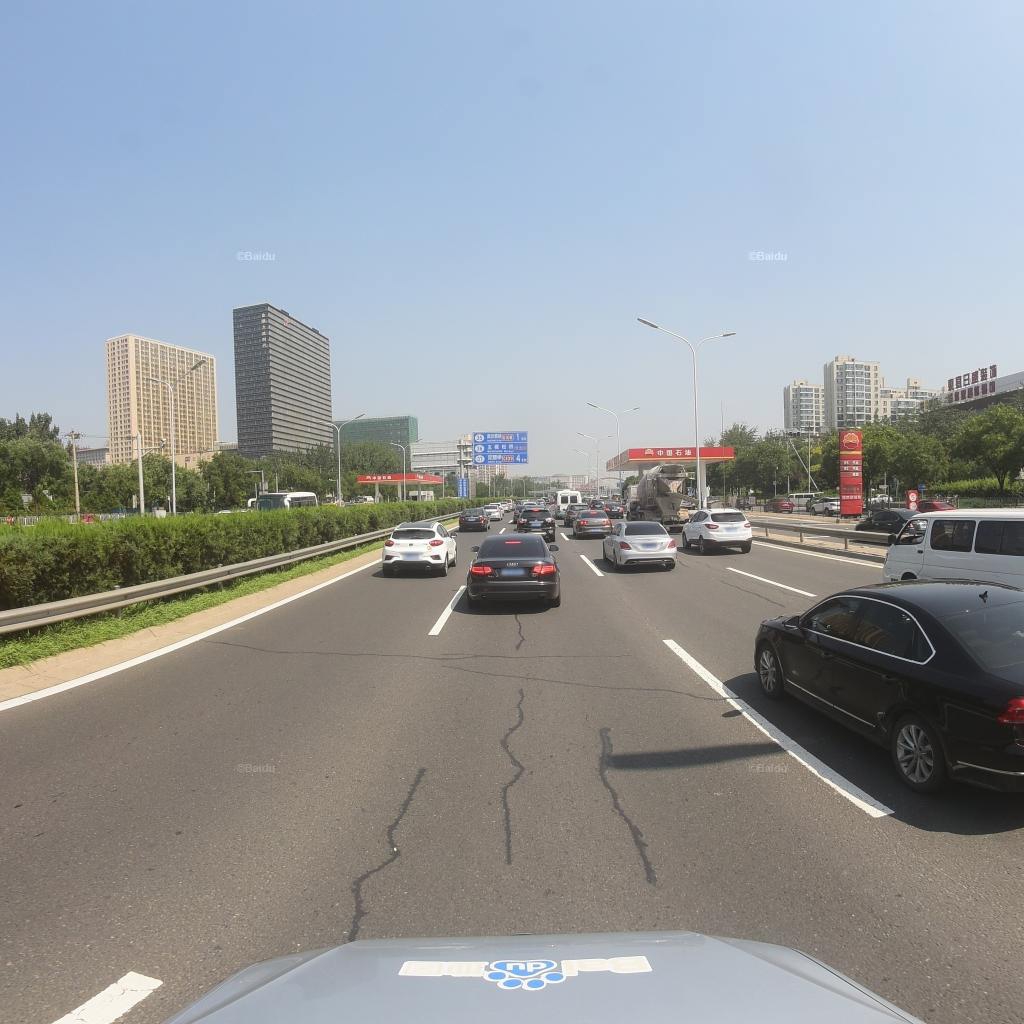
Region: Fengtai
Road damage annotations: transverse patch, longitudinal patch, longitudinal patch, transverse patch, longitudinal patch, longitudinal patch, longitudinal patch